Question: I have made a Windows Form application and I want to generate a delivery note with a barcode. I have embed the barcode font, but I get an error. See this question: <URL>
Now, I want to make an image from the barcode and embed this image on my delivery note. I have searched on Google for doing this, and I found the following code:
'''
private Image DrawBarcodeAfleverbonImage(String text)
{
Font barcodeFont = new Font("Bar-Code 39", 31, System.Drawing.FontStyle.Regular, System.Drawing.GraphicsUnit.Point);
//Font barcodeFont = new Font("Arial", 31, System.Drawing.FontStyle.Regular, System.Drawing.GraphicsUnit.Point);
//first, create a dummy bitmap just to get a graphics object
Image img = new Bitmap(1, 1);
Graphics drawing = Graphics.FromImage(img);
//measure the string to see how big the image needs to be
SizeF textSize = drawing.MeasureString(text, barcodeFont);
//free up the dummy image and old graphics object
img.Dispose();
drawing.Dispose();
//create a new image of the right size
img = new Bitmap((int)textSize.Width, (int)textSize.Height);
drawing = Graphics.FromImage(img);
//create a brush for the text
Brush textBrush = new SolidBrush(Color.Black);
drawing.DrawString(text, barcodeFont, textBrush, 0, 0);
drawing.Save();
img.Save(@"C:\Users\Marten\Documents\test.png");
textBrush.Dispose();
drawing.Dispose();
return img;
'''
If I run my program an image will be created. There is just one problem: the barcode font is too thick, so I can not scan:

What is wrong?
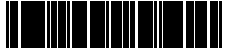
Answer: You need to set a background color before drawing your text:
'''
drawing.Clear(Color.White);
drawing.DrawString(text, barcodeFont, textBrush, 0, 0);
'''
Or if you want a transparent background you need to turn off font smoothing.
'''
drawing.TextRenderingHint = System.Drawing.Text.TextRenderingHint.SingleBitPerPixel;
drawing.DrawString(text, barcodeFont, textBrush, 0, 0);
'''